Question: I want to use JakeWharton library in my app. I'm intrested in example SampleTabsDefault from samples:
And now, im stuck. In this sample is changing only Text, and I want to change fragments (each fragment has own layout, and each layout have different controls like buttons, checkboxs etc.)
I'm thinking I must change this method in class extends from FragmentPagerAdapter :
'''
public Fragment getItem(int position) {
return TestFragment.newInstance(CONTENT[position % CONTENT.length]);
}
'''
I'd like to create new fragment (with own layout) in according to particular position.
I have implemented this code:
'''
public class MainActivity extends FragmentActivity {
private static final String[] CONTENT = new String[] {"My Profile", "Statistics"};
@Override
protected void onCreate(Bundle savedInstanceState) {
super.onCreate(savedInstanceState);
setContentView(R.layout.activity_main);
FragmentPagerAdapter adapter = new GoogleMusicAdapter(getSupportFragmentManager());
ViewPager pager = (ViewPager)findViewById(R.id.pager);
pager.setAdapter(adapter);
TabPageIndicator indicator = (TabPageIndicator)findViewById(R.id.indicator);
indicator.setViewPager(pager);
}
class GoogleMusicAdapter extends FragmentPagerAdapter {
public GoogleMusicAdapter(FragmentManager fm) {
super(fm);
}
public Fragment getItem(int position) {
if (position==0)
return MyProfile.newInstance(CONTENT[position % CONTENT.length]);
else if (position==1)
return Statistics.newInstance(CONTENT[position % CONTENT.length]);
return null;
}
@Override
public CharSequence getPageTitle(int position) {
return CONTENT[position % CONTENT.length].toUpperCase();
}
@Override
public int getCount() {
return CONTENT.length;
}
}
}
'''
and
'''
public class MyProfile extends Fragment {
private static final String KEY_CONTENT = "TestFragment:Content";
public static MyProfile newInstance(String content) {
MyProfile fragment = new MyProfile();
fragment.mContent = content;
return fragment;
}
private String mContent = "???";
@Override
public void onCreate(Bundle savedInstanceState) {
super.onCreate(savedInstanceState);
if ((savedInstanceState != null) && savedInstanceState.containsKey(KEY_CONTENT)) {
mContent = savedInstanceState.getString(KEY_CONTENT);
}
}
@Override
public View onCreateView(LayoutInflater inflater, ViewGroup container,
Bundle savedInstanceState) {
View view = inflater.inflate(R.layout.fragment_basic, container, false);
Button button = (Button) view.findViewById(R.id.fragment_button);
button.setOnClickListener(new OnClickListener() {
public void onClick(View v) {
Activity activity = getActivity();
if (activity != null) {
Toast.makeText(activity, "fragmen1", Toast.LENGTH_SHORT).show();
}
}
});
return view;
}
public void onSaveInstanceState(Bundle outState) {
super.onSaveInstanceState(outState);
outState.putString(KEY_CONTENT, mContent);
}
}
'''
and this:
'''
public class Statistics extends Fragment {
private static final String KEY_CONTENT = "TestFragment:Content";
public static Statistics newInstance(String content) {
Statistics fragment = new Statistics();
fragment.mContent = content;
return fragment;
}
private String mContent = "???";
@Override
public void onCreate(Bundle savedInstanceState) {
super.onCreate(savedInstanceState);
if ((savedInstanceState != null) && savedInstanceState.containsKey(KEY_CONTENT)) {
mContent = savedInstanceState.getString(KEY_CONTENT);
}
}
@Override
public View onCreateView(LayoutInflater inflater, ViewGroup container,
Bundle savedInstanceState) {
View view = inflater.inflate(R.layout.fragment_basic2, container, false);
Button button = (Button) view.findViewById(R.id.fragment_button);
button.setOnClickListener(new OnClickListener() {
public void onClick(View v) {
Activity activity = getActivity();
if (activity != null) {
Toast.makeText(activity, "fragmen2", Toast.LENGTH_SHORT).show();
}
}
});
return view;
}
@Override
public void onSaveInstanceState(Bundle outState) {
super.onSaveInstanceState(outState);
outState.putString(KEY_CONTENT, mContent);
}
}
'''
and it doesn't work... I can't switch page, and my layouts from fragments doesn't display...
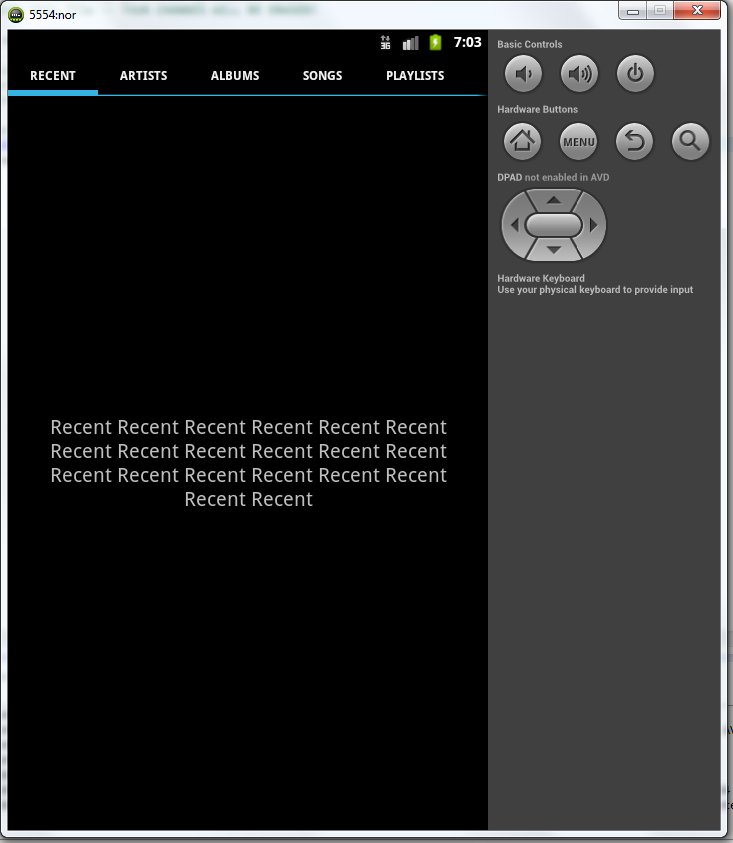
Answer: In your 'getItem()' method inside your 'FragmentPagerAdapter' you can return other fragments depending on the position. So for example:
'''
public Fragment getItem(int position) {
switch(position)
{
case 0:
TestFragment fragment = new TestFragment();
return fragment;
case 1:
TestFragment2 fragment2 = new TestFragment2();
return fragment2;
}
DefaultFragment fragment3 = new DefaultFragment();
return fragment3;
}
'''